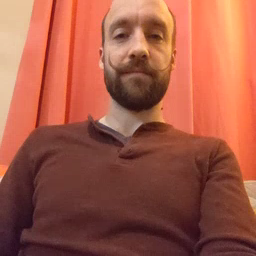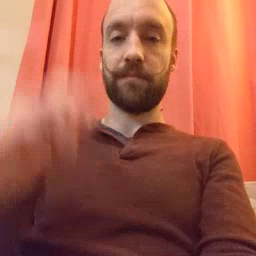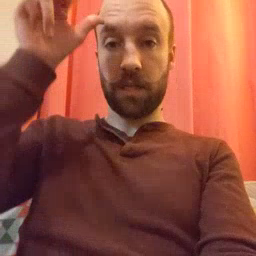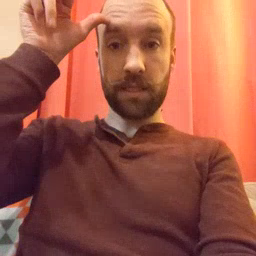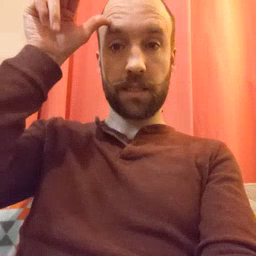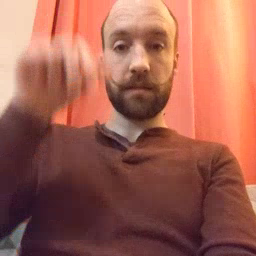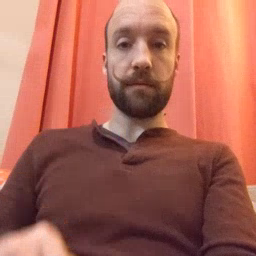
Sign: horse